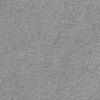
Label: not_dusty